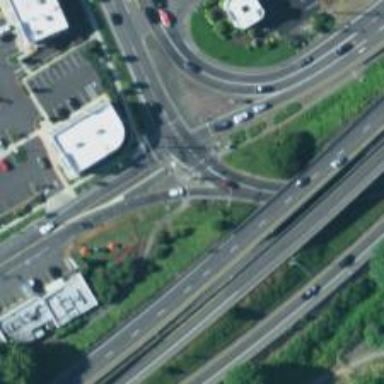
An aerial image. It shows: Trunk link highway.